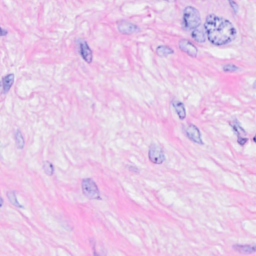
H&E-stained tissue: Breast